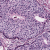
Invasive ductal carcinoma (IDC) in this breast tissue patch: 0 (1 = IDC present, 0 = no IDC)